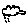
Label: cloud